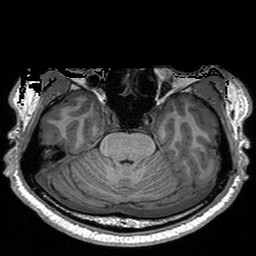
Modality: T1w
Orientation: coronal
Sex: male